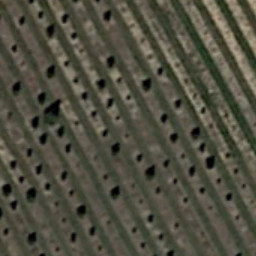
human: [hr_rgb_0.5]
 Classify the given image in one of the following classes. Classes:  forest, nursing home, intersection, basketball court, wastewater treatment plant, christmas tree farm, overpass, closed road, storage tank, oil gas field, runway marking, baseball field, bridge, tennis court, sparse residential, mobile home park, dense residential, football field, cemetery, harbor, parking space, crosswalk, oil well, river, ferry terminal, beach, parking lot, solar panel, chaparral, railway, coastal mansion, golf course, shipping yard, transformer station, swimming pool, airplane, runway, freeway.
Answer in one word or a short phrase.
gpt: christmas tree farm